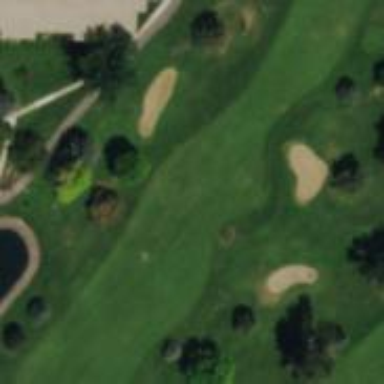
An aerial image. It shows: View of golf hole.